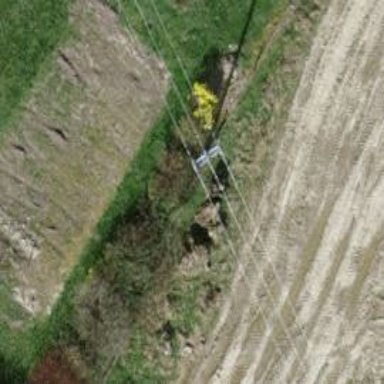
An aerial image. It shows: Minor power line.